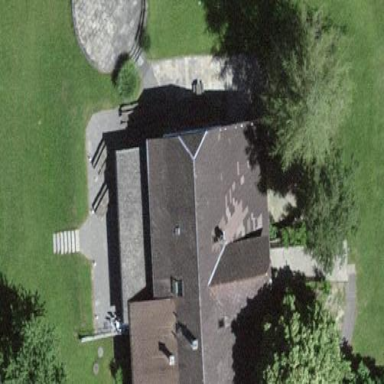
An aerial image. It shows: Residential building.